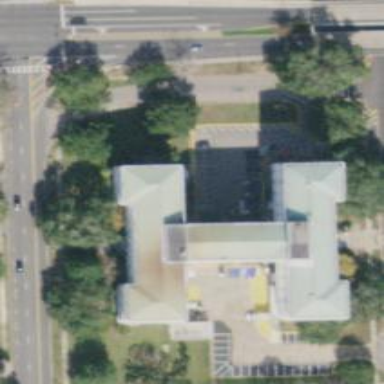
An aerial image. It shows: Government office.